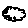
Label: cloud